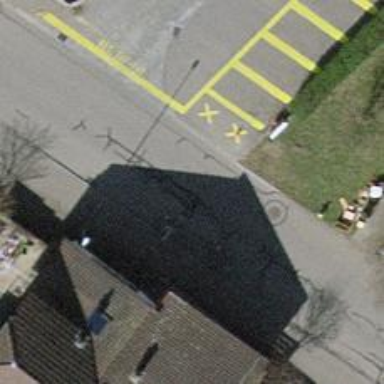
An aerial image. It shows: Public transport stop position.